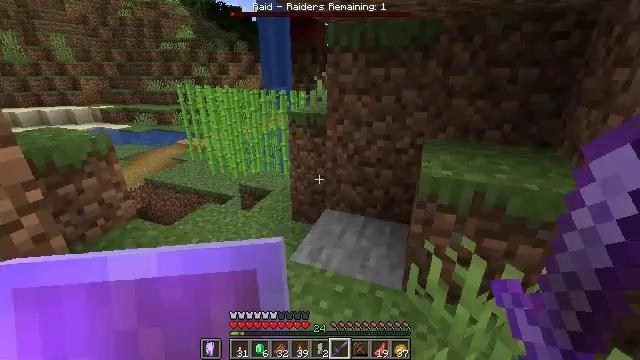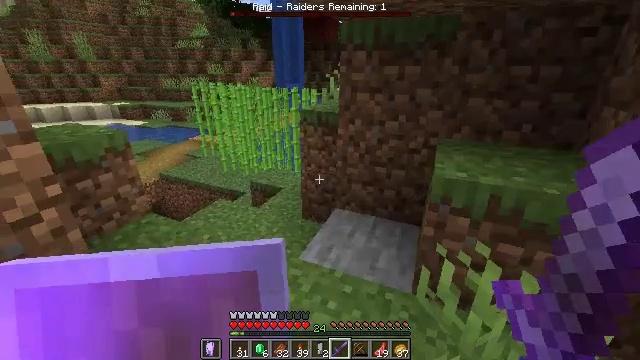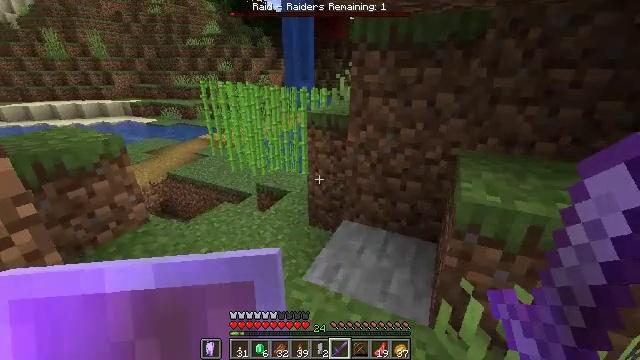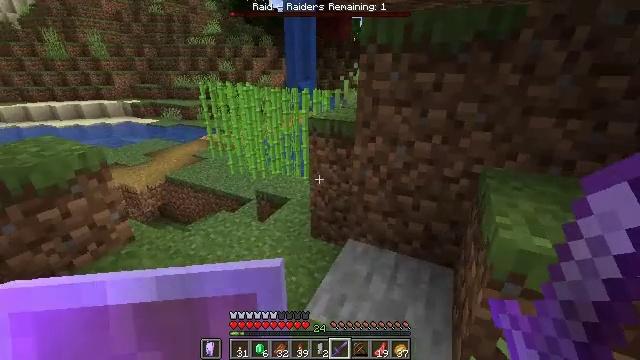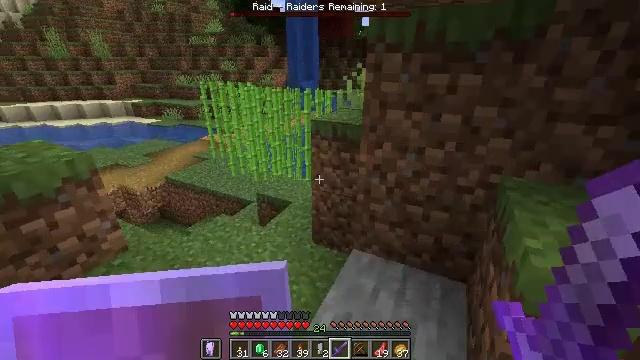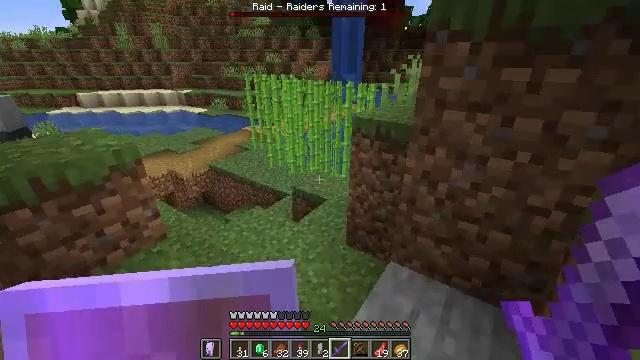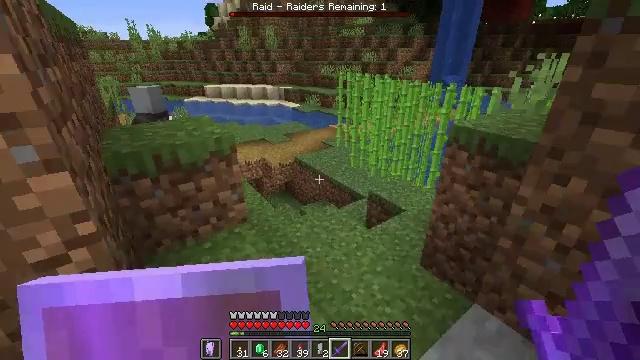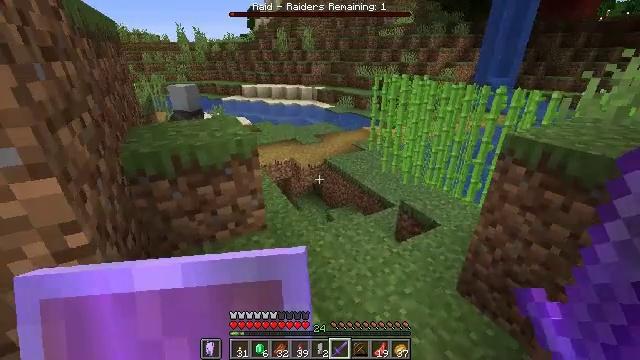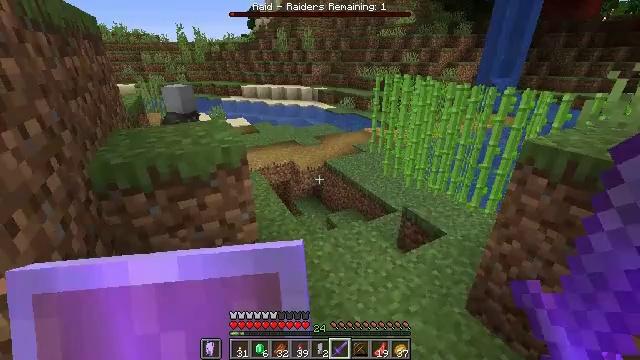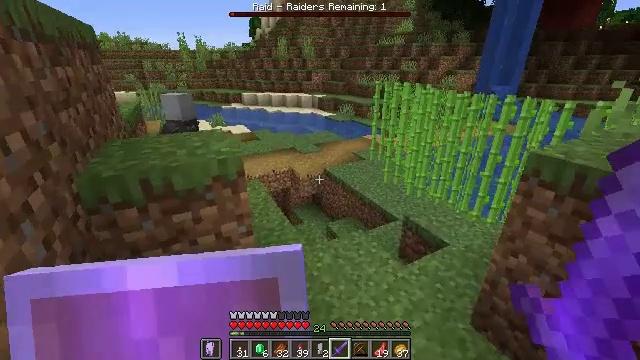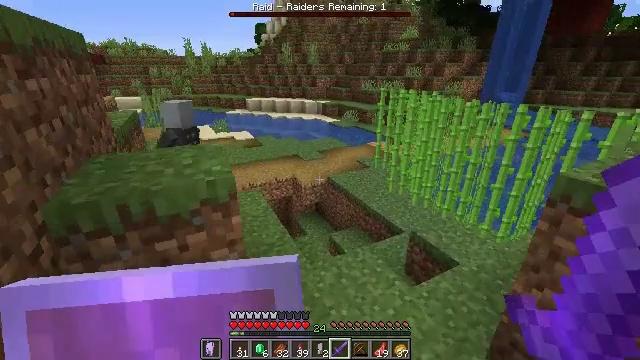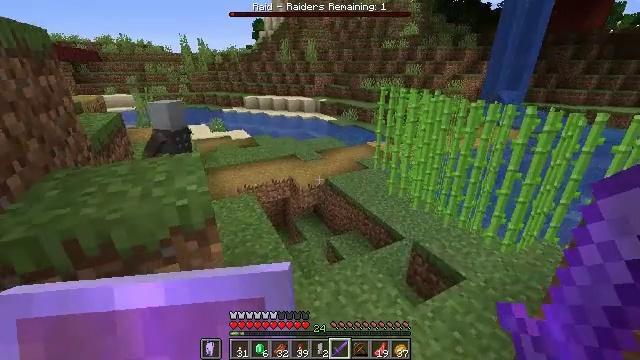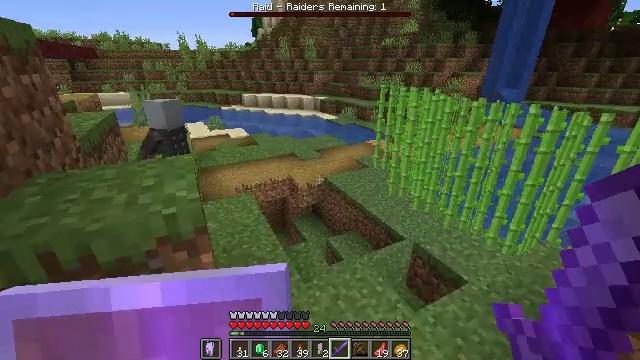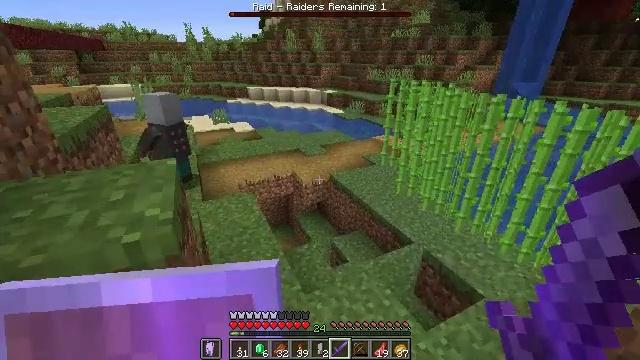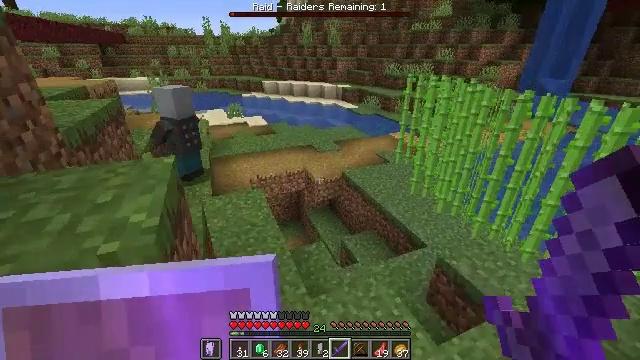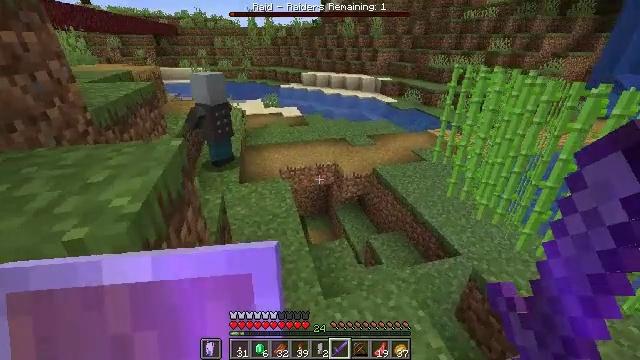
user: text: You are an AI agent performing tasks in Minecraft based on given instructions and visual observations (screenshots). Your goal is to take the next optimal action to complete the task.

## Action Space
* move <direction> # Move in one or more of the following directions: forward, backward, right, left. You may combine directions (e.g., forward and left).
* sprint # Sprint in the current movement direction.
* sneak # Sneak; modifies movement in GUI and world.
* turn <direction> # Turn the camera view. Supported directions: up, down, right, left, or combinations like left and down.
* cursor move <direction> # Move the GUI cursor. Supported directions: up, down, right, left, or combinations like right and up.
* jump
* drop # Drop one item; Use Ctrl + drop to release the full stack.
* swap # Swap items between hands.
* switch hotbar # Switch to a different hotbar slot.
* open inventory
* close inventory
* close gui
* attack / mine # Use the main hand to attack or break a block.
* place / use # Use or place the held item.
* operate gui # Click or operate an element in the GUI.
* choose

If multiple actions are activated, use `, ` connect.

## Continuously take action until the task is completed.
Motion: motion action
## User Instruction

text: Fight an illager.
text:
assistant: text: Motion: move forward, turn left
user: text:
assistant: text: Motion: move forward, turn left
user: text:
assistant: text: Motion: move forward
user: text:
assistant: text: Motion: move forward
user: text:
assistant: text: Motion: move forward, turn left and down
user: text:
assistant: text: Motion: move forward, turn left
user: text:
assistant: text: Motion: move forward, turn left
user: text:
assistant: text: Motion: move forward
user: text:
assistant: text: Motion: move forward, turn up
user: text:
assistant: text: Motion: move forward, turn up
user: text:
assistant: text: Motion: move forward
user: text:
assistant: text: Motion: move forward
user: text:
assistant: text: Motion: move forward, turn left and down
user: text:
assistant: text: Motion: move forward and move right, turn left and down
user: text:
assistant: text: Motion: move forward and move right, turn left and down
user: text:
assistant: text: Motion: move forward, turn left
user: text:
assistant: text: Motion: move forward, turn left and up
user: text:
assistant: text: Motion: move forward, turn left
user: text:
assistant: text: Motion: move forward
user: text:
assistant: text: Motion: move forward, turn left
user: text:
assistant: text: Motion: move forward, turn left and up
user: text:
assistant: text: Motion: move forward, turn up
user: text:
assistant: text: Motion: move forward, turn up
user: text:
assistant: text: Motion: move forward, turn up
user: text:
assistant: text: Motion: move forward, turn right and up
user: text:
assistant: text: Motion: move forward, turn right and up
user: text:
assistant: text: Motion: move forward, turn right and up
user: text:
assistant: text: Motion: move forward, turn up
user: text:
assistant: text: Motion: move forward, turn up
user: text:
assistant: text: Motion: move forward, turn left